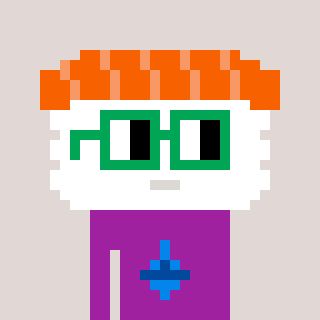
a pixel art character with square green glasses, a nigiri-shaped head and a magenta-colored body on a warm background